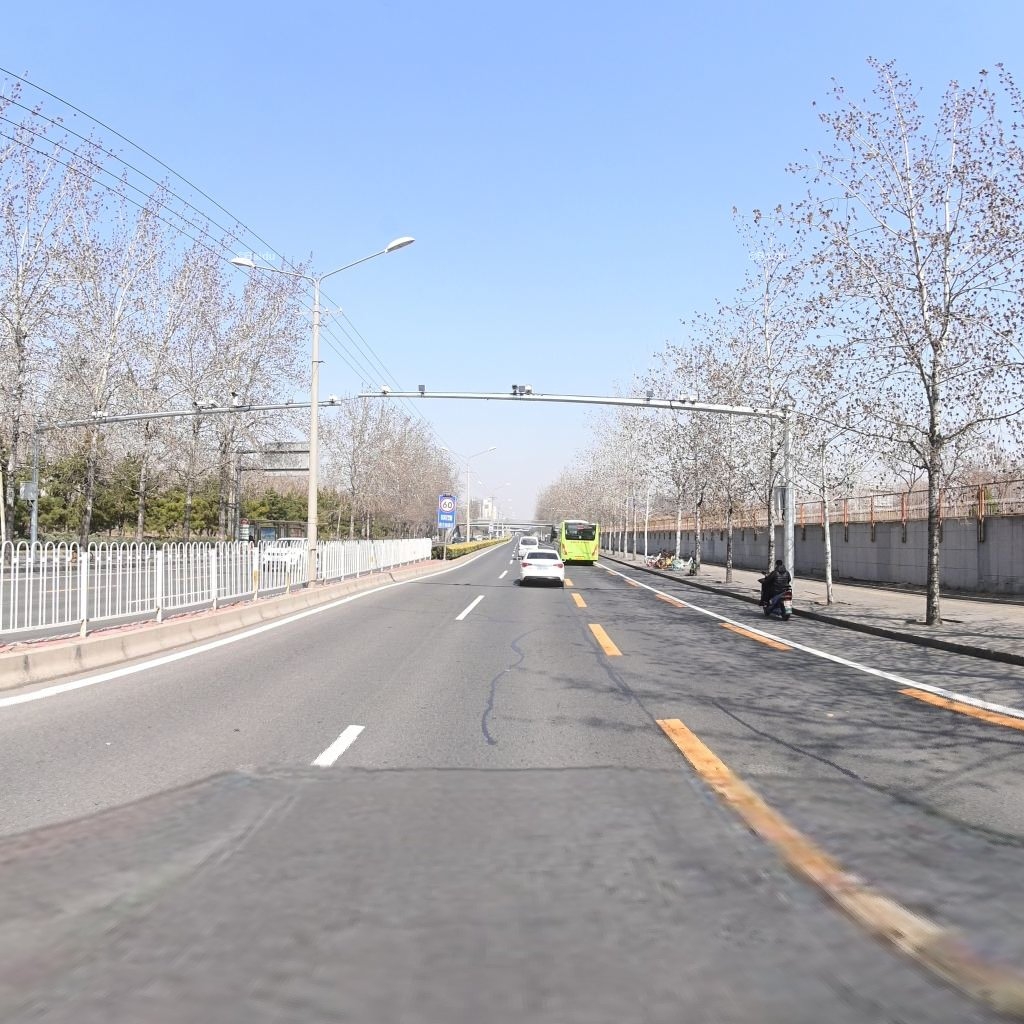
Region: Chaoyang
Road damage annotations: longitudinal patch, longitudinal patch, longitudinal patch